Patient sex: M
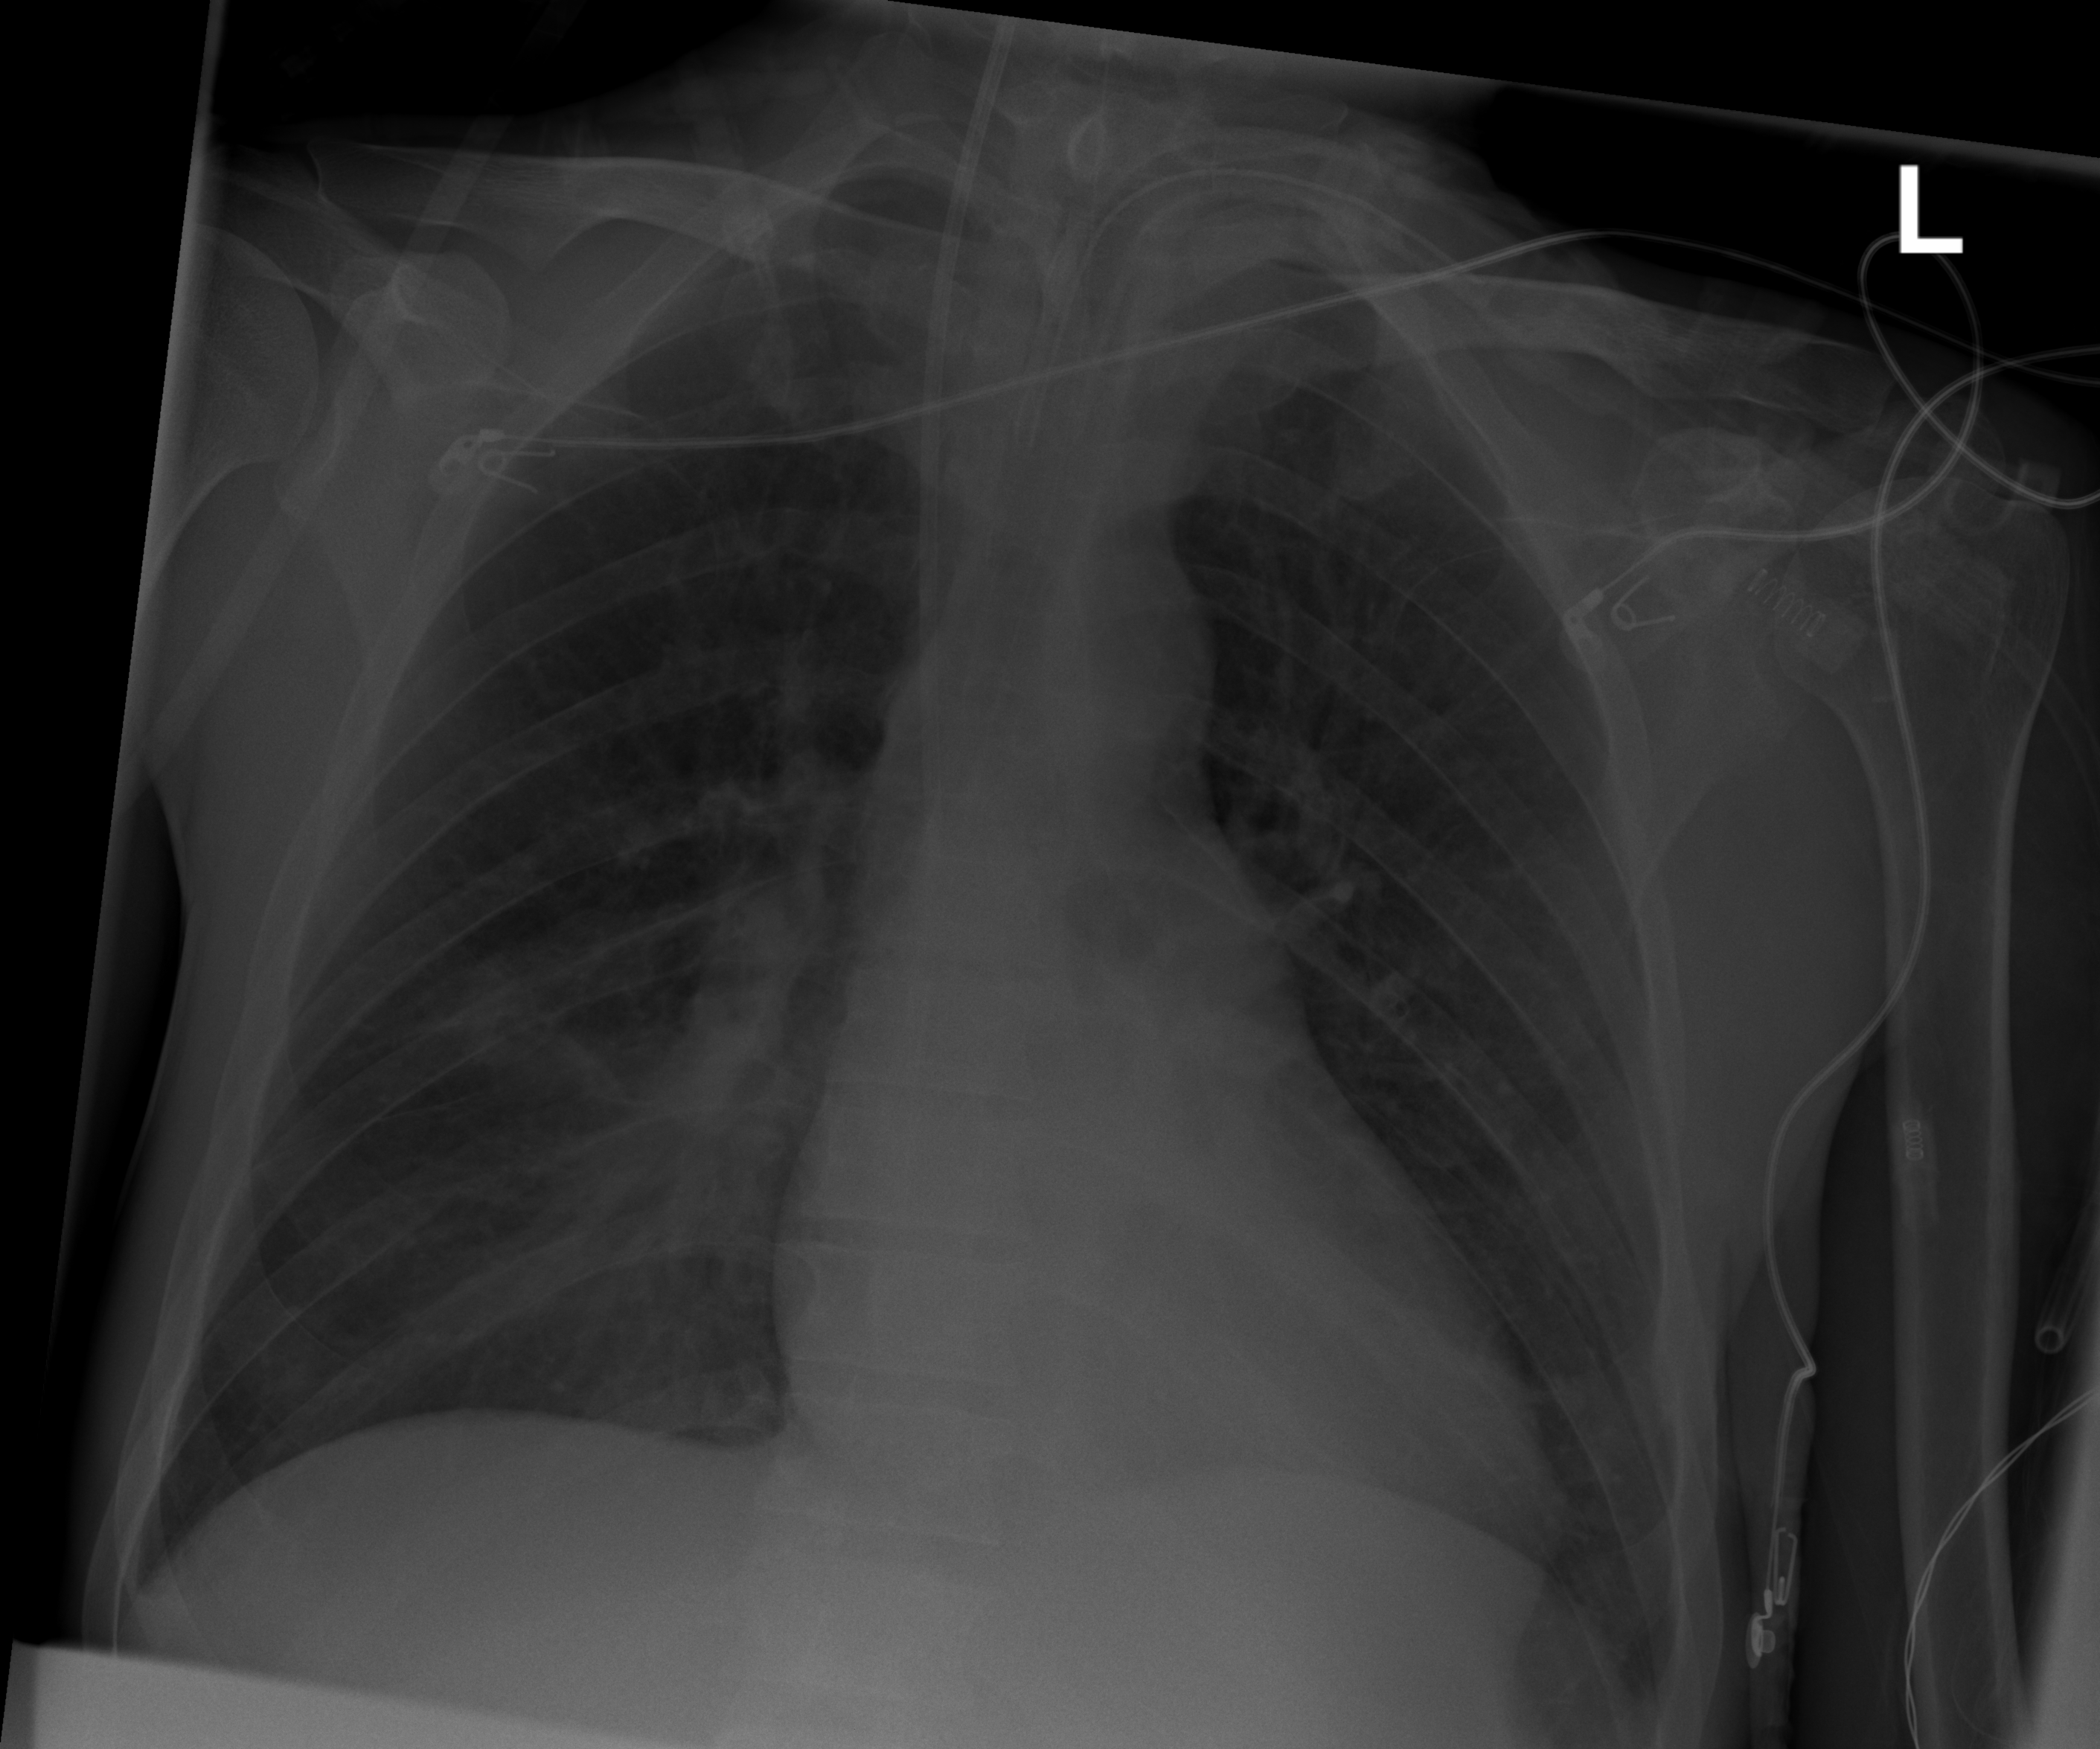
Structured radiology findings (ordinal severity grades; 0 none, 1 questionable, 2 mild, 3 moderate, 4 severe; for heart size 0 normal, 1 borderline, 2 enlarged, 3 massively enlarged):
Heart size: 0
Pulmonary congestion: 0
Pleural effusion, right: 0
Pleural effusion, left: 0
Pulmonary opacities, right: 2
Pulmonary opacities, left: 0
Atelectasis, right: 2
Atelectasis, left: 2